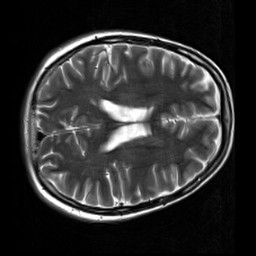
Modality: T2w
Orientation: axial
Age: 29
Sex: female
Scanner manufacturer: siemens
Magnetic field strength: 3 T
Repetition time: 7 s
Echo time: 0.09 s